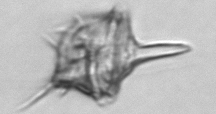
Label: Amylax